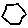
Label: hexagon